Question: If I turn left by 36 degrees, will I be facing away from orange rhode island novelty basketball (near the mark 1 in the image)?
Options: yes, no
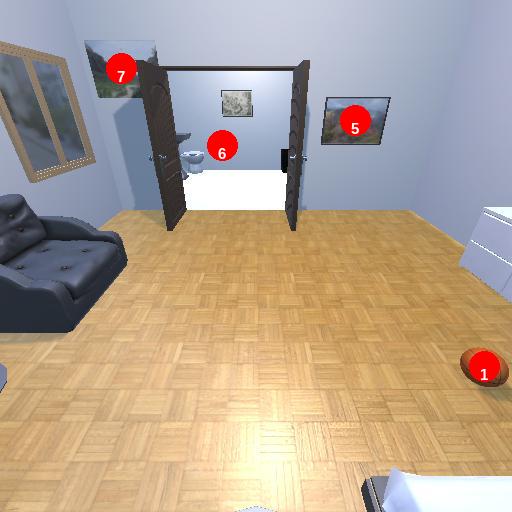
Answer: yes